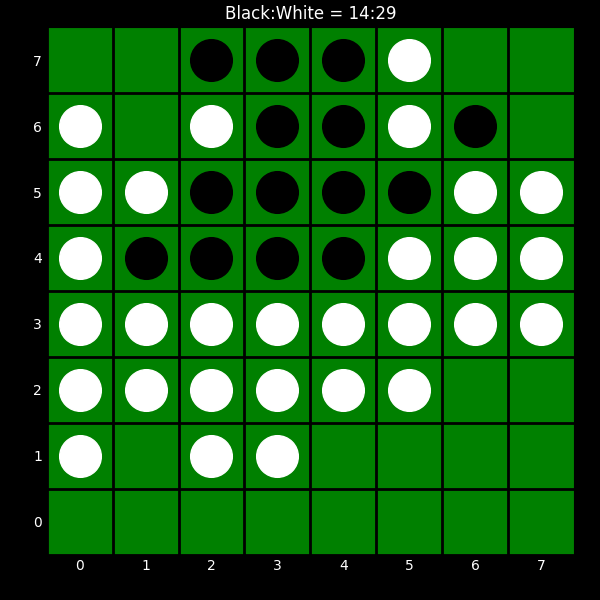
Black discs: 14
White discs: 29